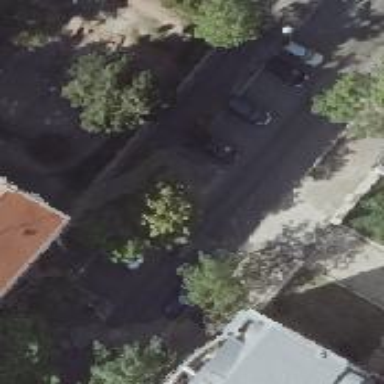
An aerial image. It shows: Residential road with separate sidewalks. There is parallel on-street parking on the right side and perpendicular on-street parking on the left side.